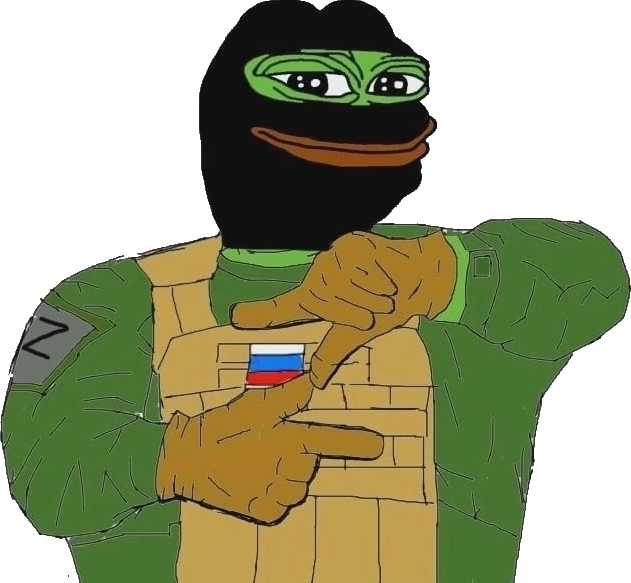
Label: 5_Pepe